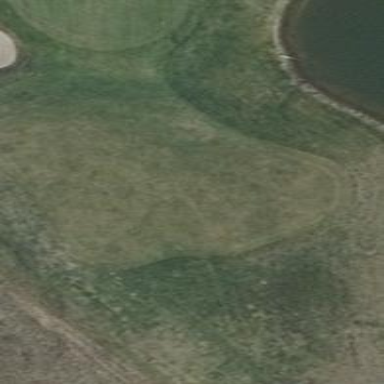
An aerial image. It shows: Scenic golf fairway.